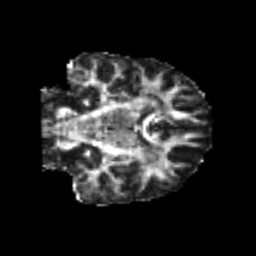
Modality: FA
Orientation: coronal
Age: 22
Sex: female
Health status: healthy
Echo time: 0.074 s